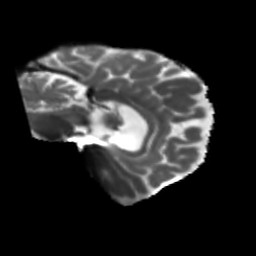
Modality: T2w
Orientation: sagittal
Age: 64
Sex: female
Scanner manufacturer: siemens
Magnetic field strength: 3 T
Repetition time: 5.47 s
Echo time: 0.0854 s